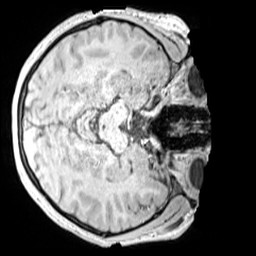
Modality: MP2RAGE
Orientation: axial
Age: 13
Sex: female
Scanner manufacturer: siemens
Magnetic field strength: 3 T
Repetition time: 4 s
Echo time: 0.00299 s